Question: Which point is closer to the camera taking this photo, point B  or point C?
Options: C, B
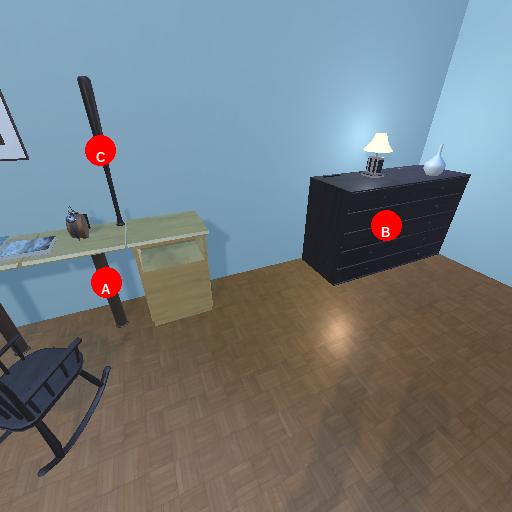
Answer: C